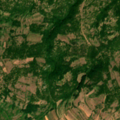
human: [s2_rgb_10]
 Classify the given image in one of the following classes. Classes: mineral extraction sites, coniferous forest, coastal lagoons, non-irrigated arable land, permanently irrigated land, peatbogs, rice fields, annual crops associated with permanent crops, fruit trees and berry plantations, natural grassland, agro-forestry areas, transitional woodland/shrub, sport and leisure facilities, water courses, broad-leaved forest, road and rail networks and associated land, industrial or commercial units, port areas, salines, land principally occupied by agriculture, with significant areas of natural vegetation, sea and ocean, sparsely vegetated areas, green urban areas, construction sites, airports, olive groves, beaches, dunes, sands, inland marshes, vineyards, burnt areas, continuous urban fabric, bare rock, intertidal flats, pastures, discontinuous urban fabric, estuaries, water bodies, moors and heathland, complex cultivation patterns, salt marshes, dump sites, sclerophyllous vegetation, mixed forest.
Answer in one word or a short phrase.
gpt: complex cultivation patterns, natural grassland, transitional woodland/shrub